Field crop: maize
Growth stage: 2
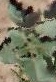
Species: datura